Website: apple-inc
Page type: account-selection
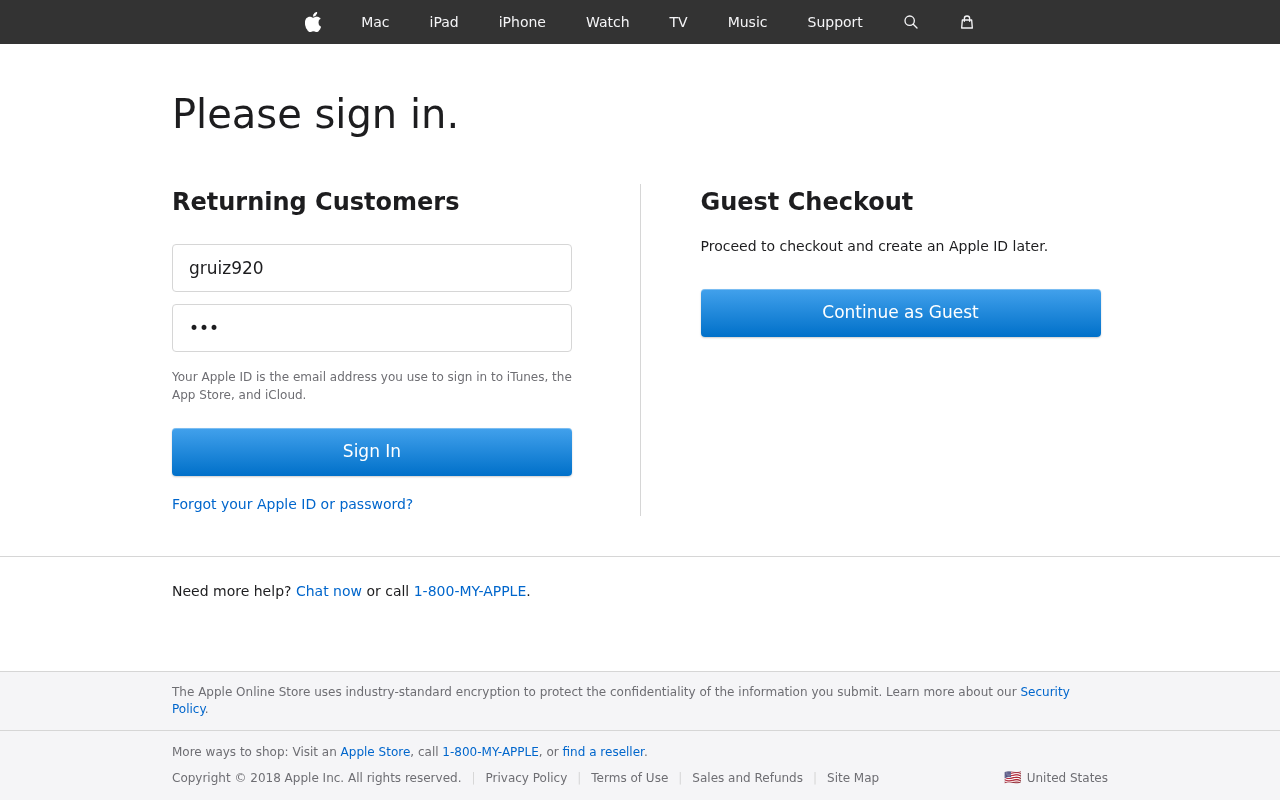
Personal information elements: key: PII_LOGIN_USERNAME
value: gruiz920